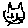
Label: cat